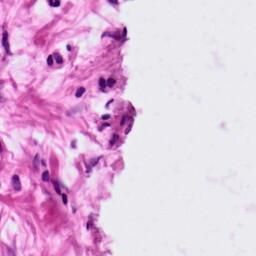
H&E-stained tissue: Ovarian